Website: macys
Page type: billing-address
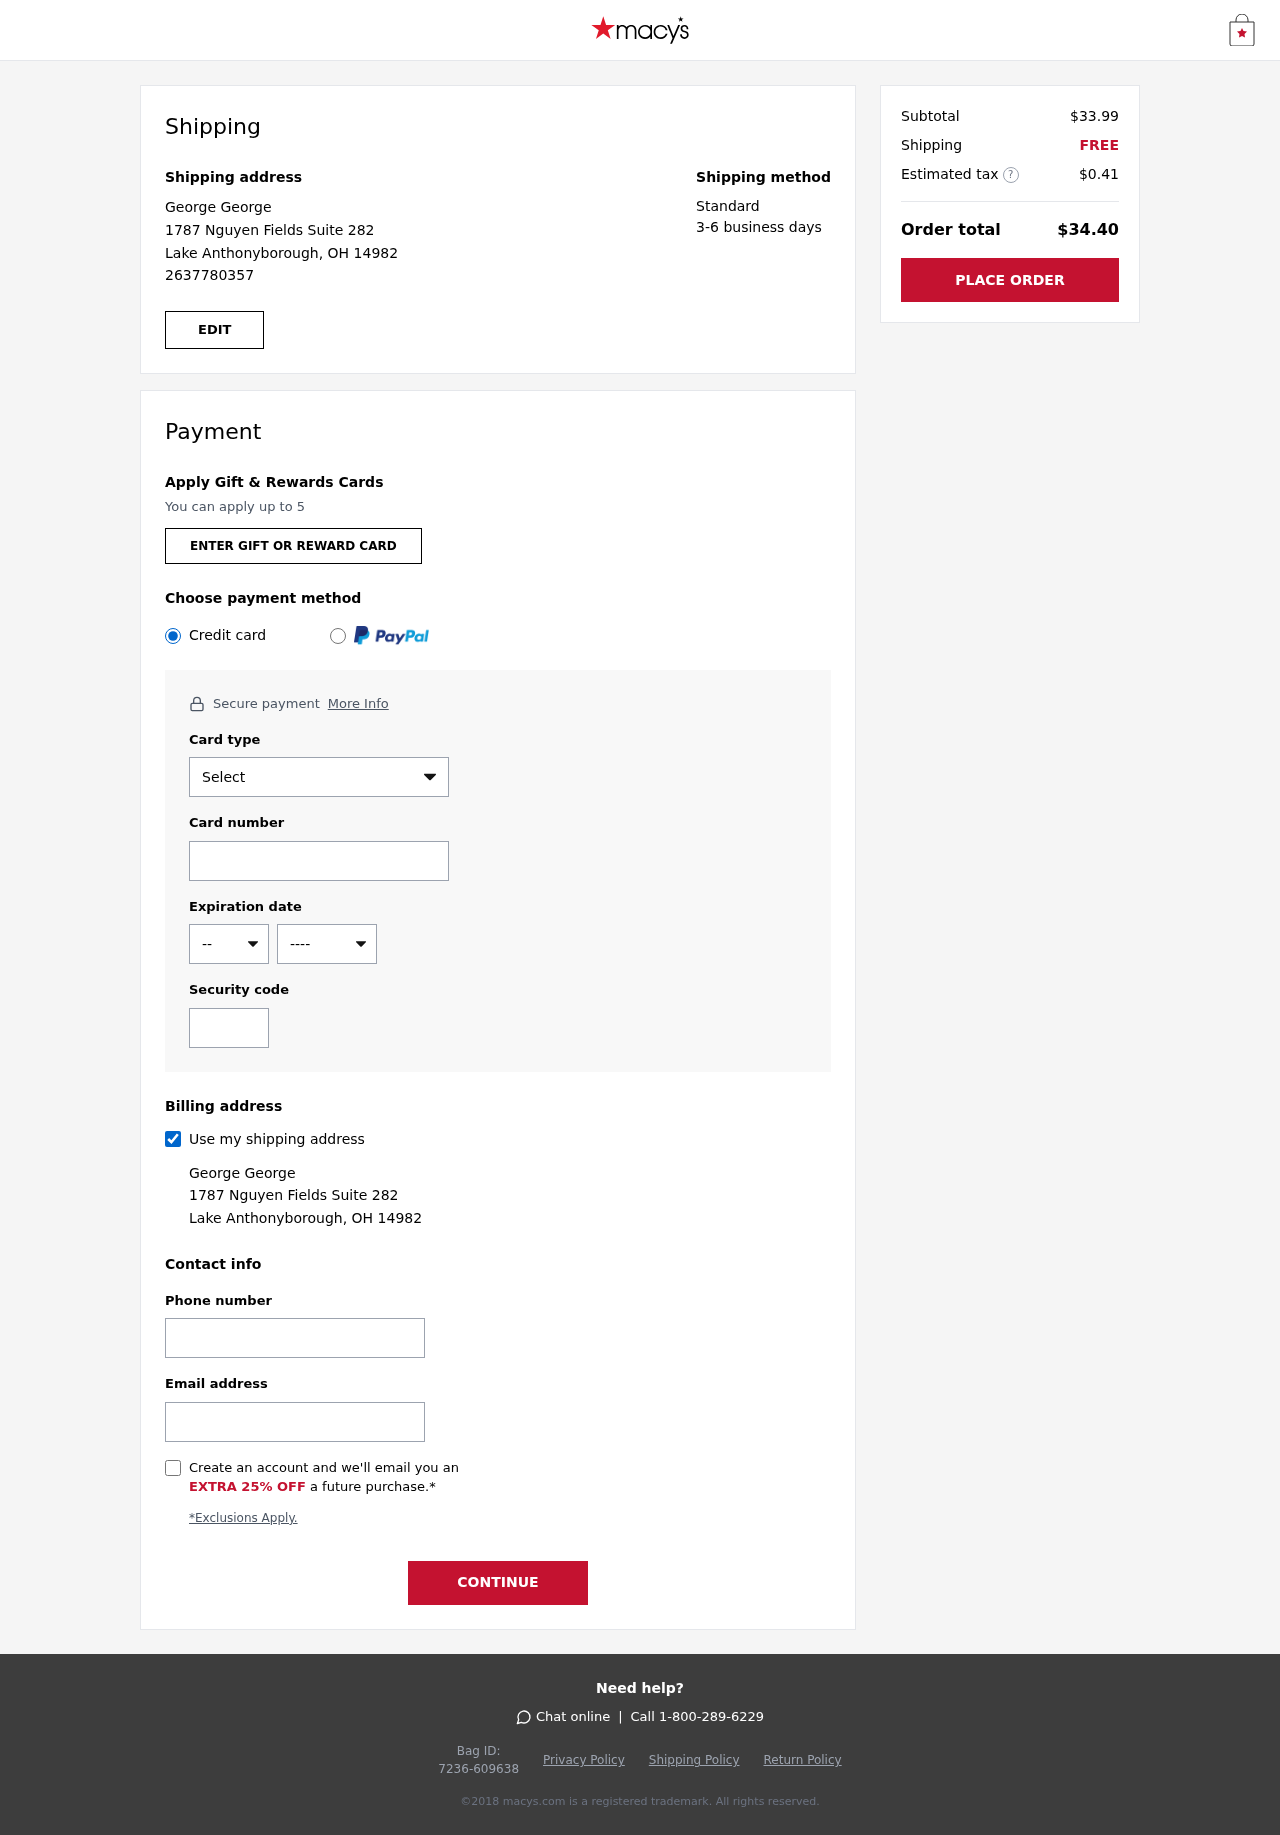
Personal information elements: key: PII_CARD_CVV
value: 3934
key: PII_CARD_EXPIRY_MONTH
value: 11
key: PII_CARD_EXPIRY_YEAR
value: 27
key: PII_CARD_NUMBER
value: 3425 3126 3308 380
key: PII_CARD_TYPE
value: American Express
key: PII_EMAIL
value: george.george@yahoo.com
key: PII_FULLNAME
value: George George
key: PII_PHONE
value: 2637780357
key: PII_STREET
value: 1787 Nguyen Fields Suite 282
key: PII_CITY_STATE_ZIP
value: Lake Anthonyborough, OH 14982
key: PII_FIRSTNAME
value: George
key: PII_LASTNAME
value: George
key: PII_FULLNAME2
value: George George
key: PII_FULLNAME3
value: George George
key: PII_FIRSTNAME2
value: George
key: PII_FIRSTNAME3
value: George
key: PII_LASTNAME2
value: George
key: PII_LASTNAME3
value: George
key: PII_FIRSTNAME_DERIVED
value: George
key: PII_LASTNAME_DERIVED
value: George
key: PII_FULLNAME_DERIVED
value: George George
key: PII_NAME_FULL_DERIVED
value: George George
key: PII_PHONE2
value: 2637780357
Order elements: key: ORDER_SUBTOTAL
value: $33.99
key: ORDER_SHIPPING_COST
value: FREE
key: ORDER_TAX
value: $0.41
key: ORDER_TOTAL
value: $34.40